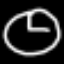
Label: clock